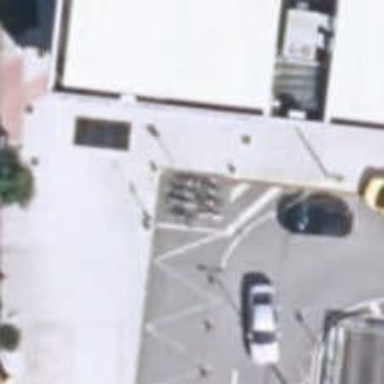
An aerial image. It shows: Bicycle parking area with stands available.